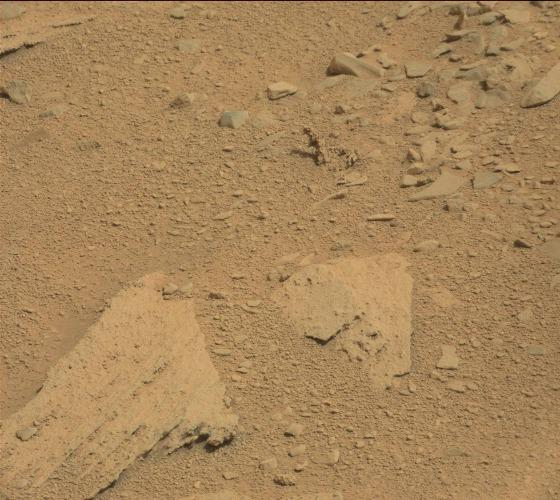
Terrain classes present: Bedrock, Gravel / Sand / Soil, Rock, Shadow